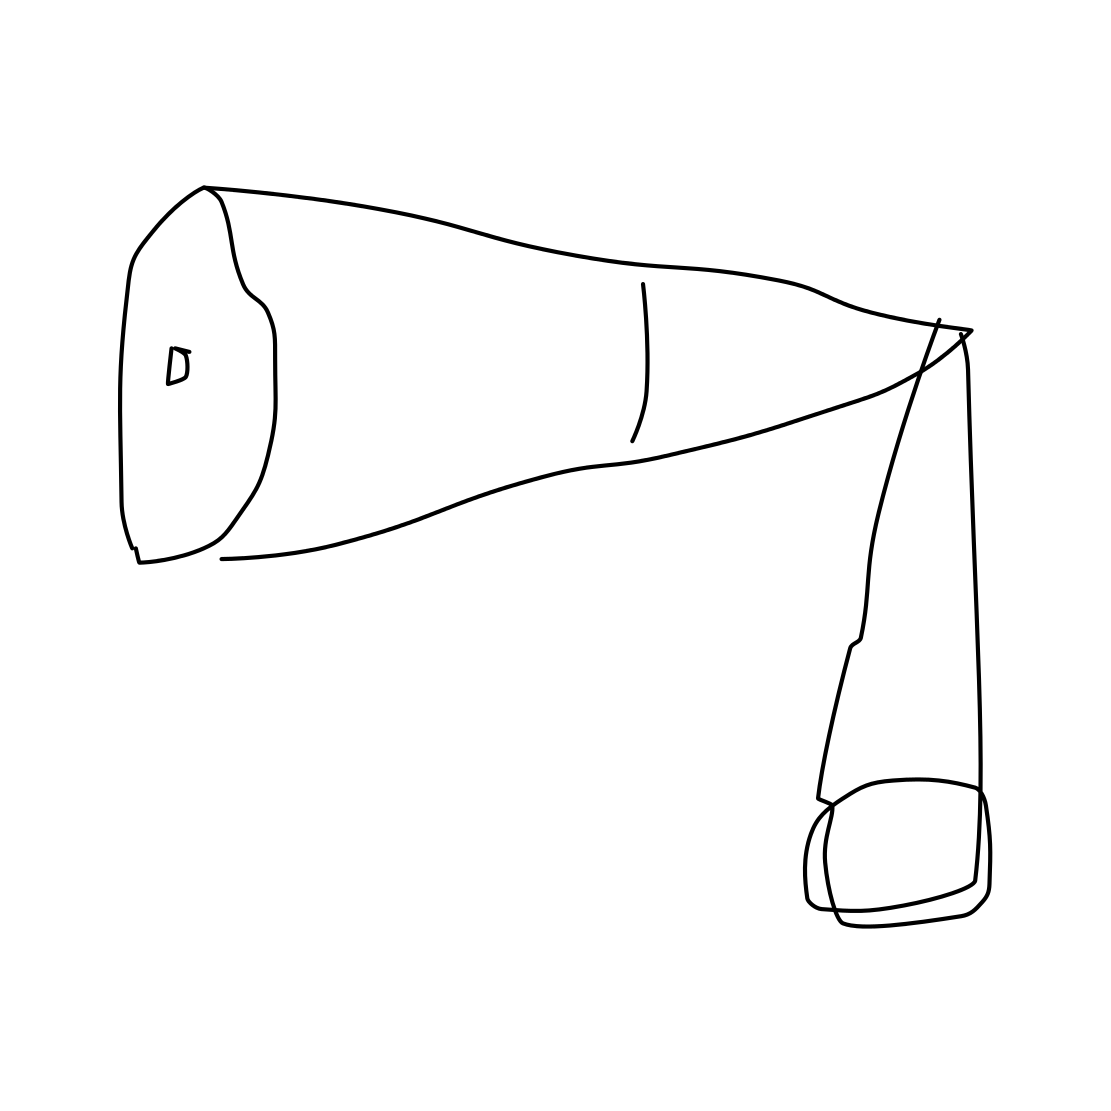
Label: megaphone